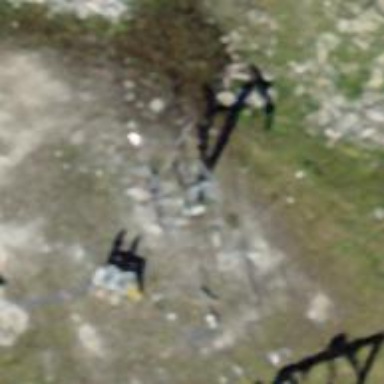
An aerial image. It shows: Pylon for aerialway.